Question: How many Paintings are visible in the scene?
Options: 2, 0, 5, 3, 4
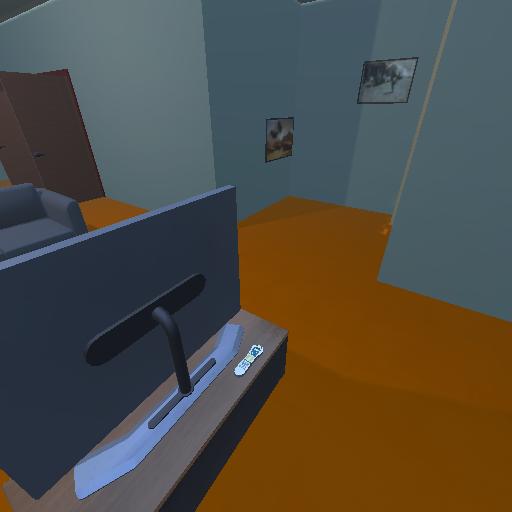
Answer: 2